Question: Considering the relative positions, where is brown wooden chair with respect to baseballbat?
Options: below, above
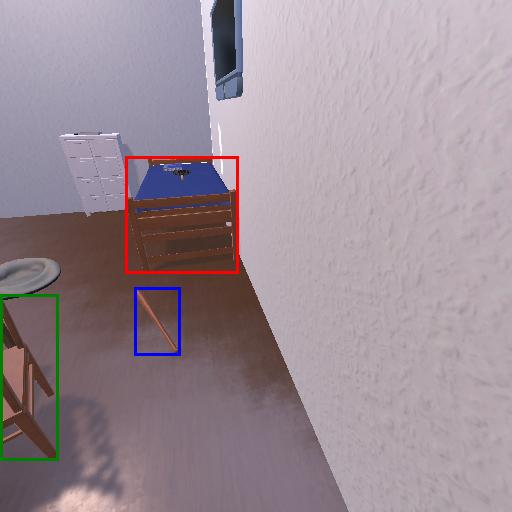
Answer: below